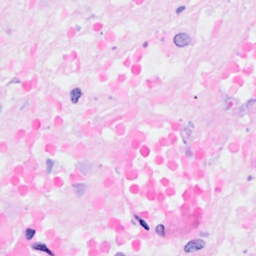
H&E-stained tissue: Breast